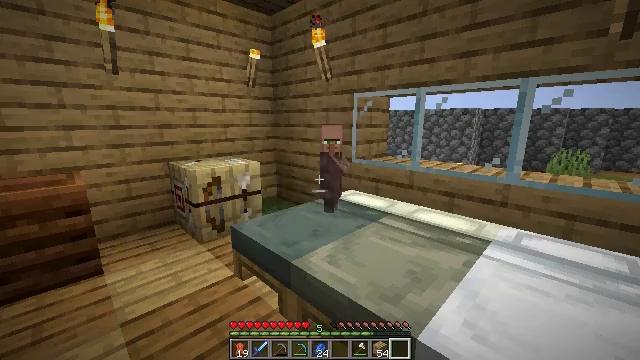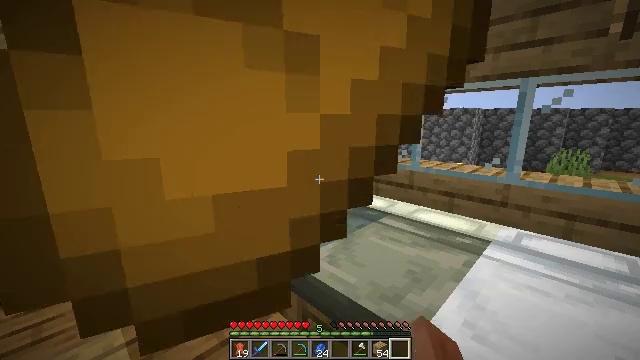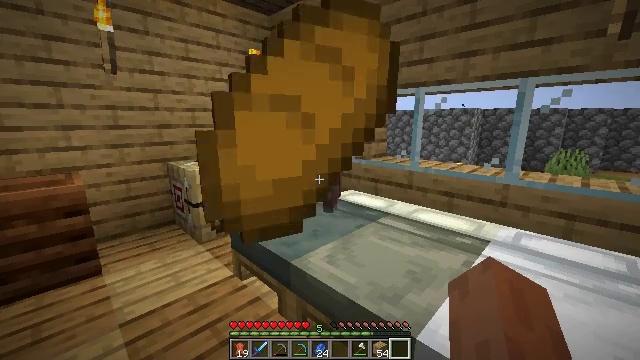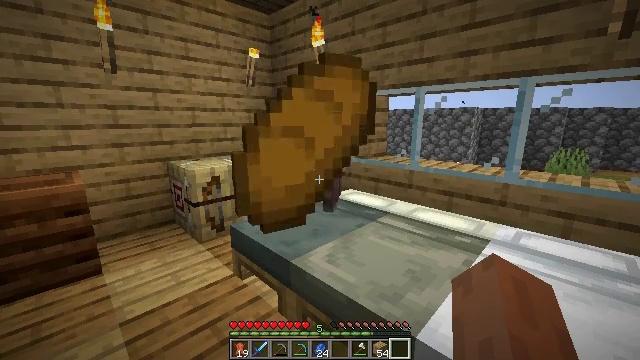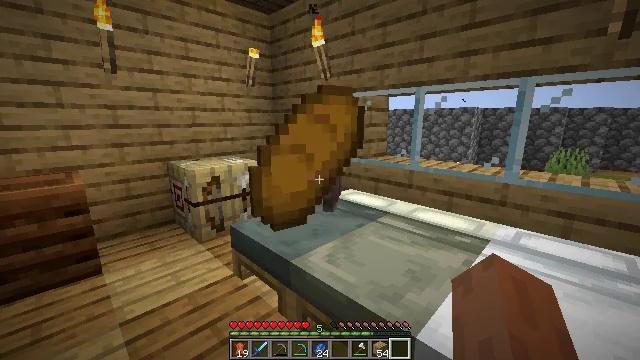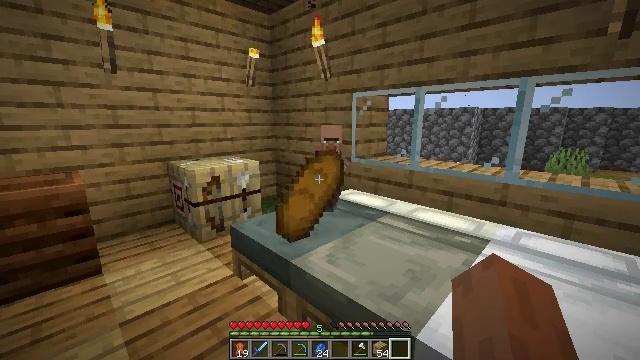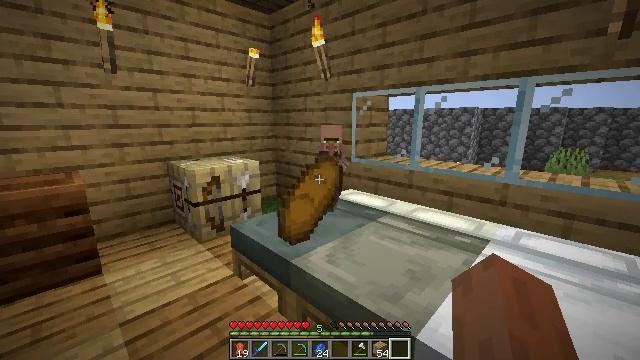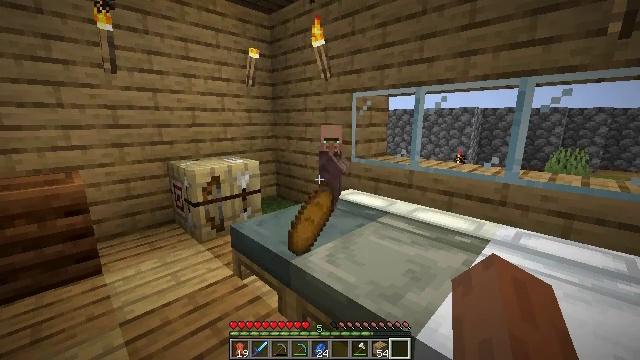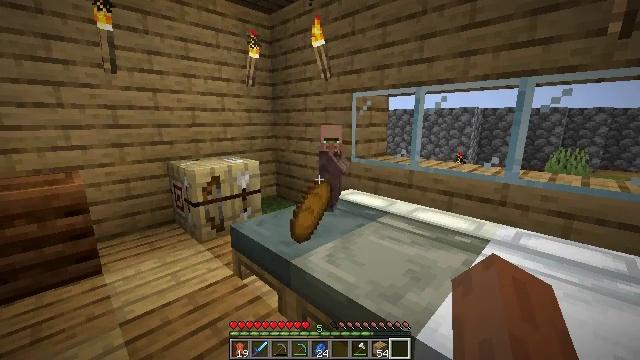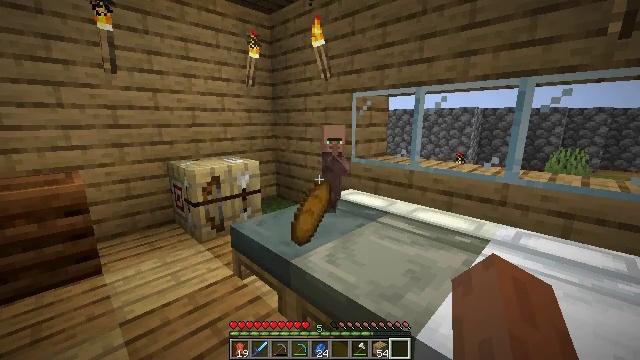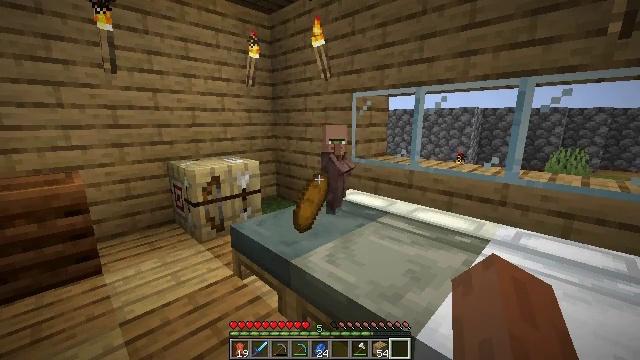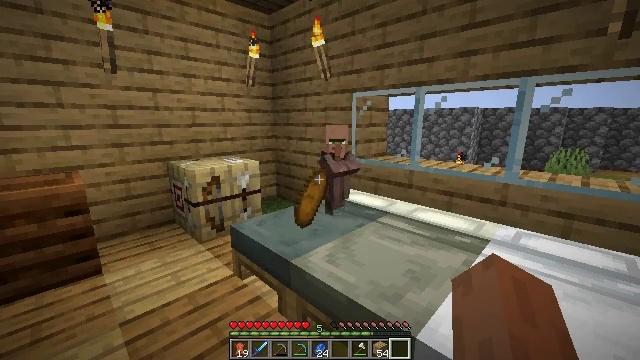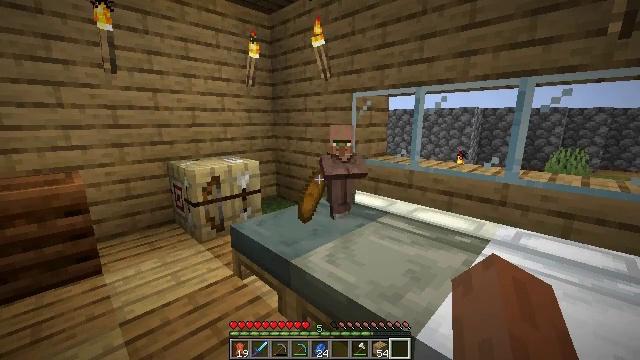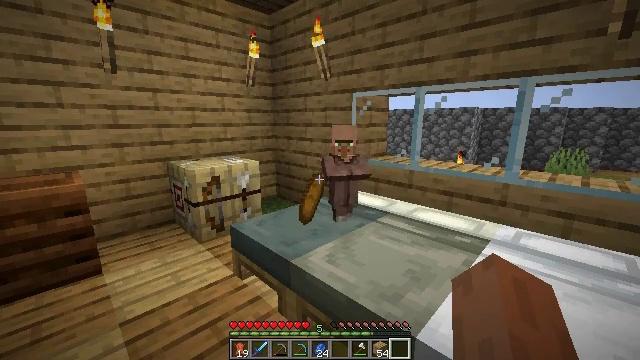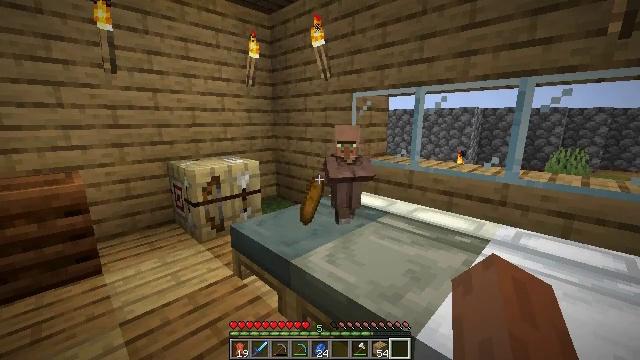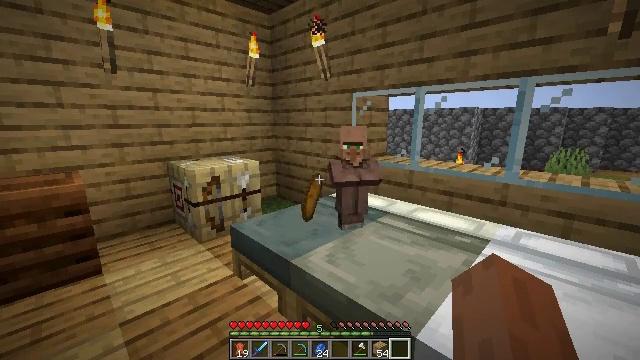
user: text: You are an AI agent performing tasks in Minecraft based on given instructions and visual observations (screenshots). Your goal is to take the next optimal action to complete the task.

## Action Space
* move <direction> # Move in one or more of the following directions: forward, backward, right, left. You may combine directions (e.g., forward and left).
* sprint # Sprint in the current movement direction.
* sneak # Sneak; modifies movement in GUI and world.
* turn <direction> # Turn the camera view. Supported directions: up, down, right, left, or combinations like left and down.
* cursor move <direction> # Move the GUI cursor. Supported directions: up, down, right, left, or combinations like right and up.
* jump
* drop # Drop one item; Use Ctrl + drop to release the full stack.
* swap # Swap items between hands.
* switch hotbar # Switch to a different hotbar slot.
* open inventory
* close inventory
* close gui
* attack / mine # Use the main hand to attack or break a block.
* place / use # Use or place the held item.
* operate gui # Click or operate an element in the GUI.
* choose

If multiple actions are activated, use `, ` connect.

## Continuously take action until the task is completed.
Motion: motion action
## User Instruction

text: Reclaim bookshelf materials.
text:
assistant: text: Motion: no_op
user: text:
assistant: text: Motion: no_op
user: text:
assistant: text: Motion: no_op
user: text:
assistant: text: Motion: no_op
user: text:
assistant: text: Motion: no_op
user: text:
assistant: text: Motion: no_op
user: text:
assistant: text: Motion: no_op
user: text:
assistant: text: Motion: no_op
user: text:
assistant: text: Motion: no_op
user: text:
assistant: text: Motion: no_op
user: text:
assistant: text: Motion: no_op
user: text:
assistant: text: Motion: no_op
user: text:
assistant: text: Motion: no_op
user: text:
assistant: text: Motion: no_op
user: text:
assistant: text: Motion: no_op
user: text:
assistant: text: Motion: no_op
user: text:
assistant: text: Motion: no_op
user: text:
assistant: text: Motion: no_op
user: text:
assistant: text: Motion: no_op
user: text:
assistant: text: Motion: no_op
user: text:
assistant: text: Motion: no_op
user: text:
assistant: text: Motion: no_op
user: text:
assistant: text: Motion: no_op
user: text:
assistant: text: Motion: no_op
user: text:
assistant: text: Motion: no_op
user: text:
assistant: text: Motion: no_op
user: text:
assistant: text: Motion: no_op
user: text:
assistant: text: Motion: no_op
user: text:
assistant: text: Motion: no_op
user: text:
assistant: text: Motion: no_op